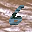
Label: 6